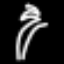
Label: palm tree